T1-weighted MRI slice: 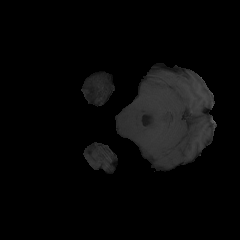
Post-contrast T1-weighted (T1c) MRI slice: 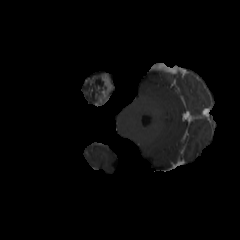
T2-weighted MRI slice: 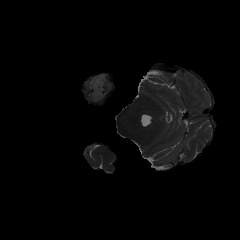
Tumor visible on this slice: yes